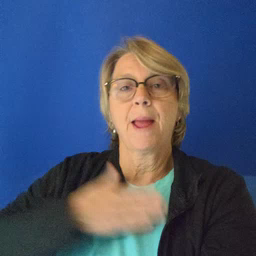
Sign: minemy